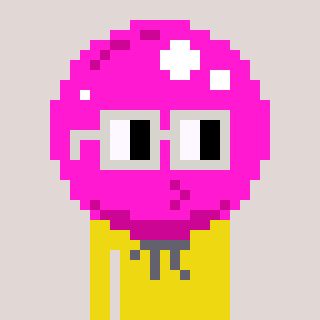
a pixel art character with square light gray glasses, a bubblegum-shaped head and a yellow-colored body on a warm background